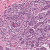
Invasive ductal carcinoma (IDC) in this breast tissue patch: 0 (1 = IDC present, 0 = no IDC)